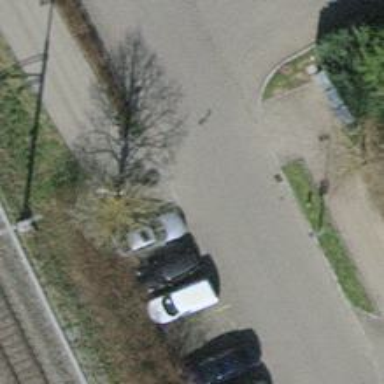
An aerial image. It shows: Asphalt cycleway.